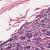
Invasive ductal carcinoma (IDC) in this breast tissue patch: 0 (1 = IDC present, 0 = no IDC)